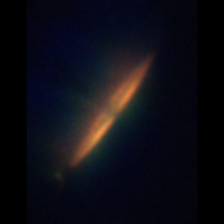
Taxon: Pennate
Group: Diatoms